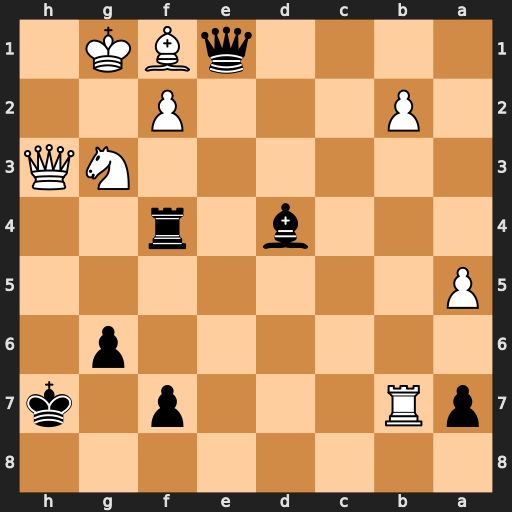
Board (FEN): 8/pR3p1k/6p1/P7/3b1r2/6NQ/1P3P2/4qBK1
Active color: b
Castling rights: -
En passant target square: -
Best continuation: Kg7 Kh1 Qxf2 Nh5+ gxh5